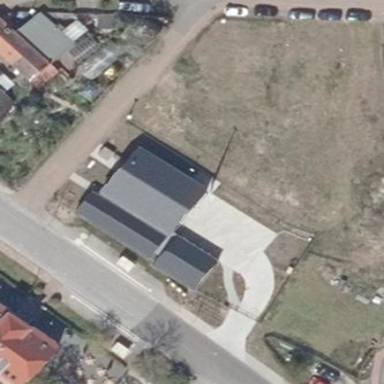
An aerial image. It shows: Fire station building with gabled roof made of black roof tiles.